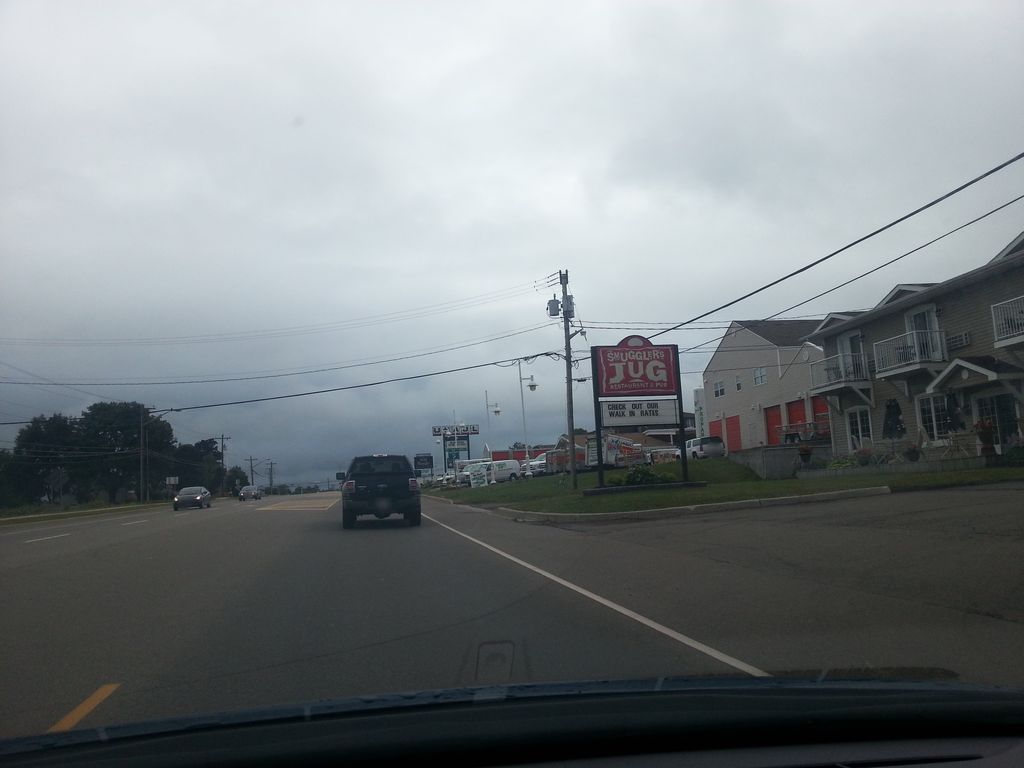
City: charlottetown